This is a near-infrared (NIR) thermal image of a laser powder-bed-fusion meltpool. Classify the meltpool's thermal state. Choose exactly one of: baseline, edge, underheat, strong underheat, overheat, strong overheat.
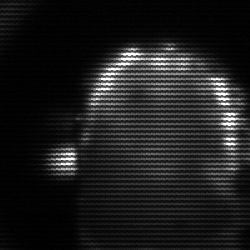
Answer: baseline